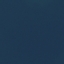
Land use / land cover class: SeaLake